Interaction volume radius: 5 \u00c5
Interaction volume height: 10 \u00c5
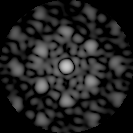
Disorder parameter: 0.4555